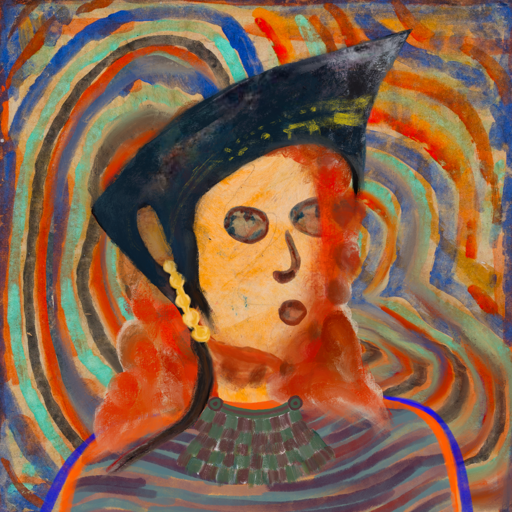
Background: Sisters, Head And Neck Side: Experience, Face Side: Orphan, Bust: Experience, Hair Side: Rupkatha, Head Accessory: Irani, Second Necklace: After_Raid, Necklace: Blank, Baby: Blank